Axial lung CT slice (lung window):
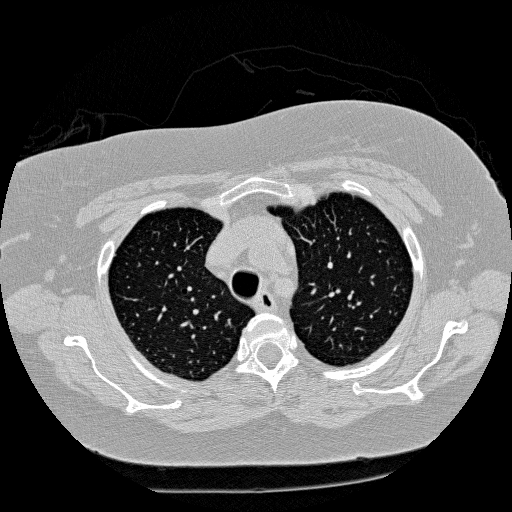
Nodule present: no